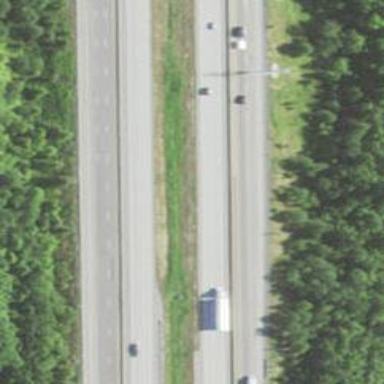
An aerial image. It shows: Motorway link.